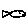
Label: fish